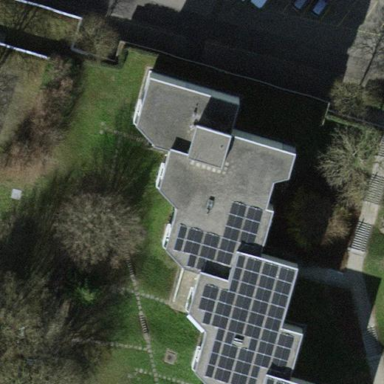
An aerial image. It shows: Apartment building with flat roof design.